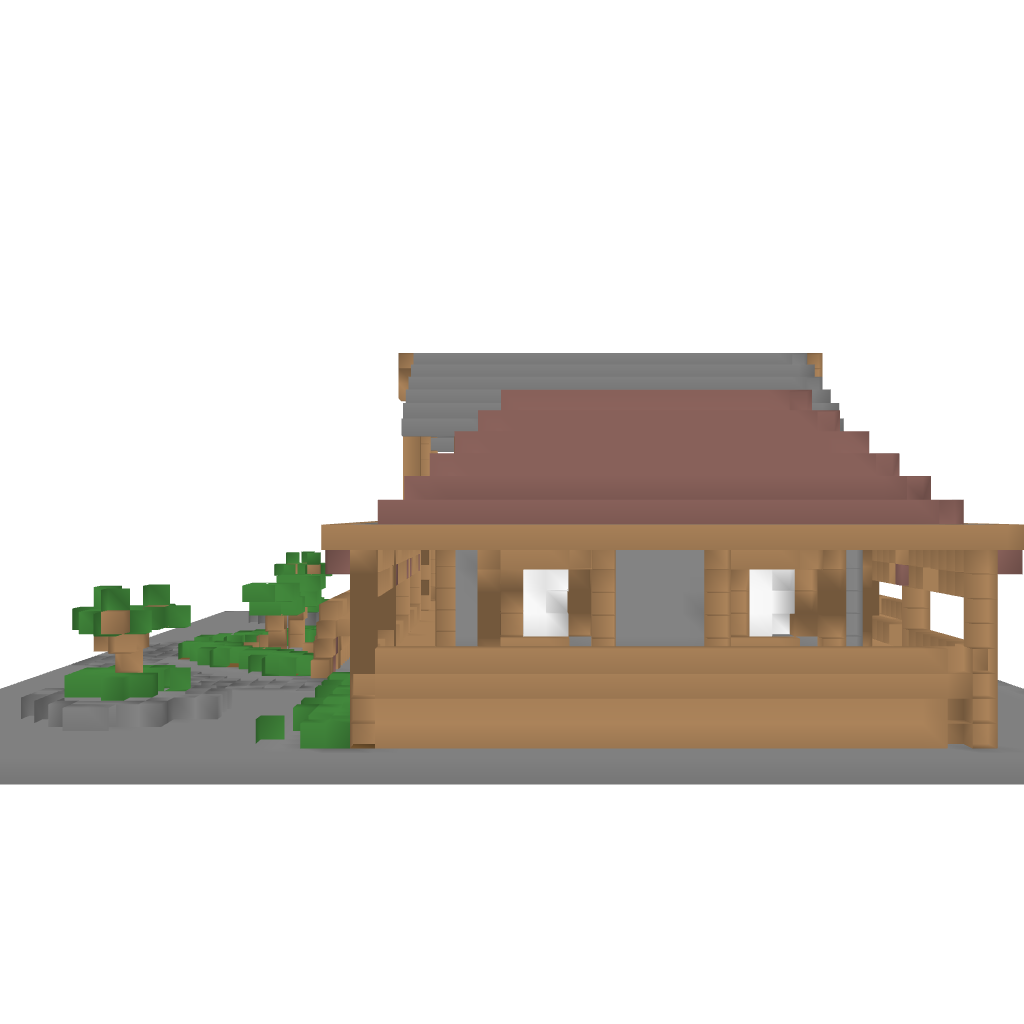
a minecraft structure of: Australian Queenslander House bad low quality